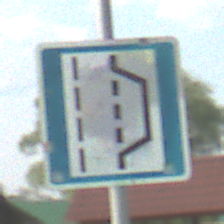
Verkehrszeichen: NothalteUndPannenbucht
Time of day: MorningAfternoon
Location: Outdoor (Nature)
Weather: PartlyCloudy
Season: NotSpecified
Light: Natural